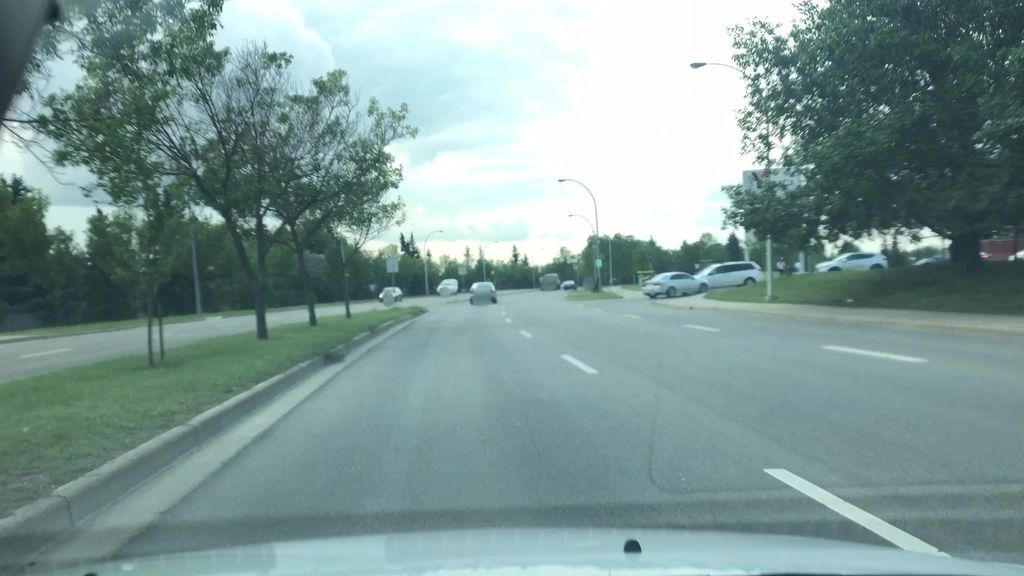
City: edmonton